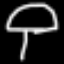
Label: mushroom